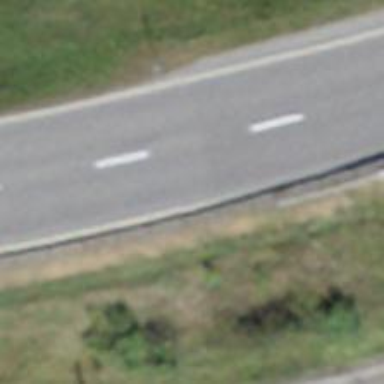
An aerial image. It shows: Asphalt road classified as primary highway.